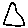
Label: triangle